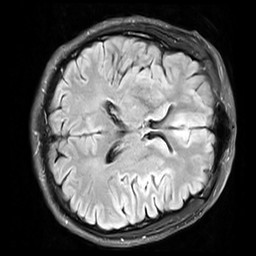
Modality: FLAIR
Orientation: axial
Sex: male
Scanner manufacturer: siemens
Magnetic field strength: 3 T
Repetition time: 10 s
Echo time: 0.09 s